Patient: sex F, age 83
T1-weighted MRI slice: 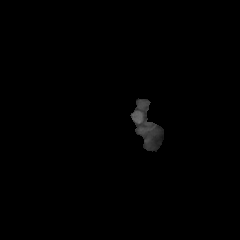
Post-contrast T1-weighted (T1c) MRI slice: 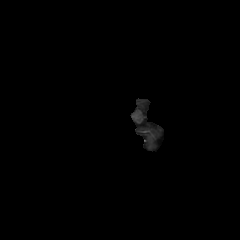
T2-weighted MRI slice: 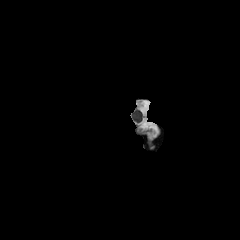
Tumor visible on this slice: no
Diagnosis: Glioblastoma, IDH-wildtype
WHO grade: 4